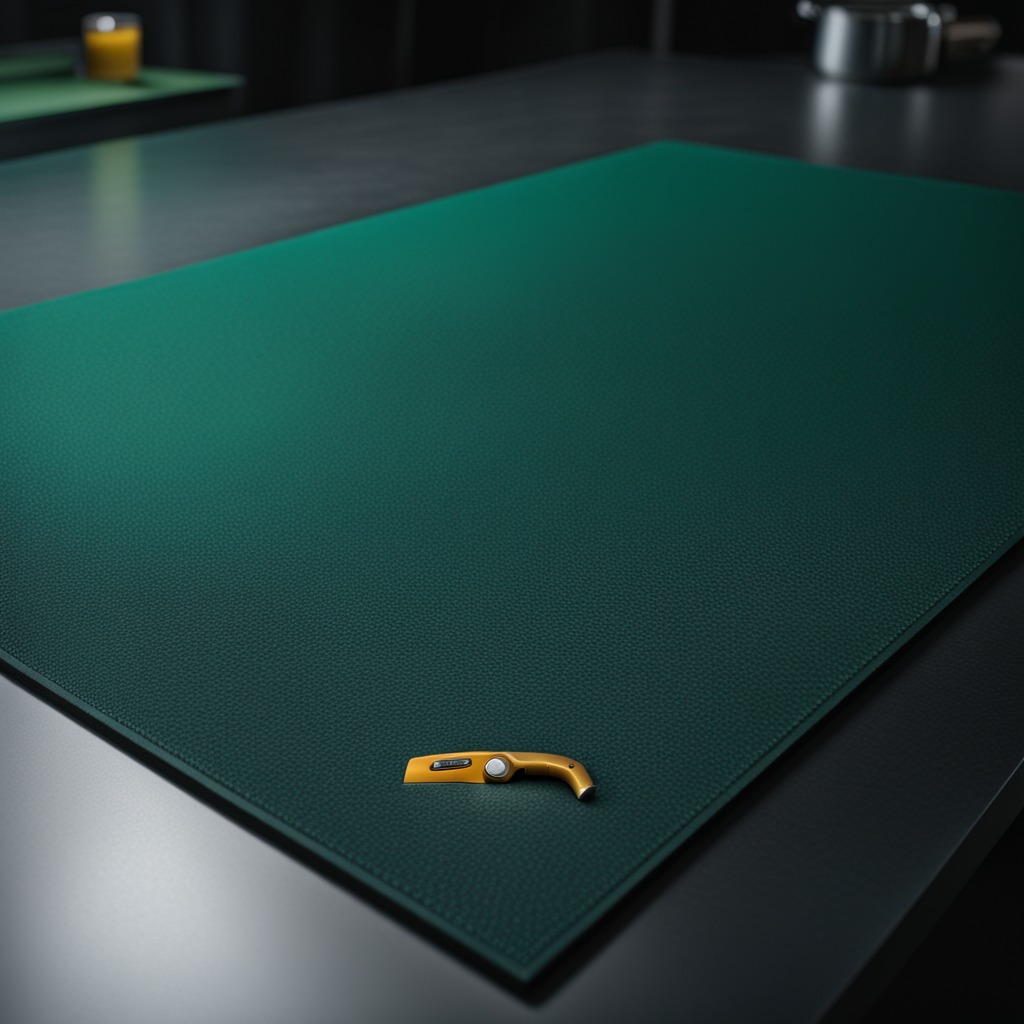
A utility knife is lying on the clean granite tabletop covered with a green rubber mat inside a workshop at night dim ambient light soft shadows worn but beneath the mat